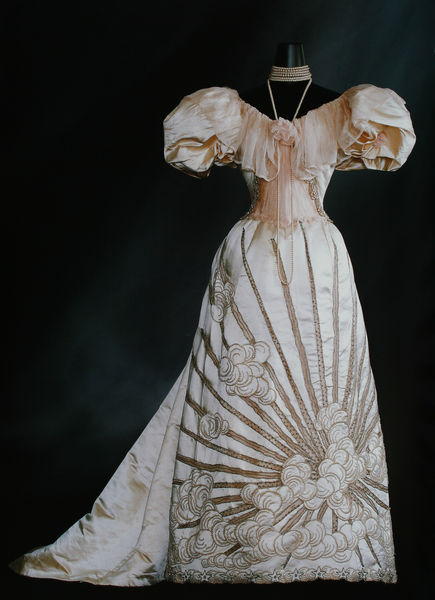
Titel: Abendkleid
Künstler: Charles Frederick Worth
Standort: Kyoto (Japan)
Institution: Kyoto Costume Institute
Schlagwörter: weiß, wolken, ausschnitt, blume, blumen, braun, brust, busen, hell, kleid, schwarz, blüte, rose, tuch, mode, muster, ornament, rock, arm, blass, falten, kleidung, kragen, samt, spitze, ärmel, hals, rauch, sonne, bestickt, figur, gold, kostüm, stickerei, stoff, theater, perlen, puffärmel, rosa, seide, schärpe, schleppe, taille, halsband, mieder, kette, modern, jugendstil, glanz, floral, ornamente, robe, glänzend, kordel, rüschen, halsschmuck, perlenkette, dekolleté, halskette, abendkleid, satin, foto, photographie, spanisch, stern, rosee, strahlen, sterne, wolkig, jugenstil, scherpe, puppe, photo, biedermeier, bustier, sektglas, farbfoto, sonnenstrahlen, korsett, garderobe, hochzeit, museum, volant, gelblich, weich, bänder, textil, applikation, art deco, taft, pluderärmel, korsage, ballkleid, bodenlang, romanisch, sternförmig, brautkleid, puff, volumen, besickt, dress, kyoto, frauenmode, chiffon, dekolette, puffärmel4, tectil, seidde, tuch#